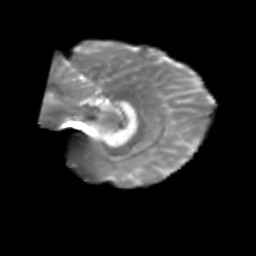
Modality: T2w
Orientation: sagittal
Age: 50
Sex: female
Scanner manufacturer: siemens
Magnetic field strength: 3 T
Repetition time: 1.8 s
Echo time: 0.07 s